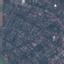
Land use / land cover: Residential